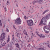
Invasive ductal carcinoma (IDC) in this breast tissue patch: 1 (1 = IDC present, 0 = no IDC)